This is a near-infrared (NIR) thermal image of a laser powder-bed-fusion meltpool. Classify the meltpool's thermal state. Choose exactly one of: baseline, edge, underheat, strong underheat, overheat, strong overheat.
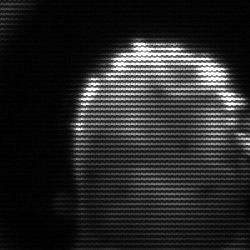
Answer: baseline